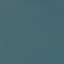
Land use / land cover: SeaLake